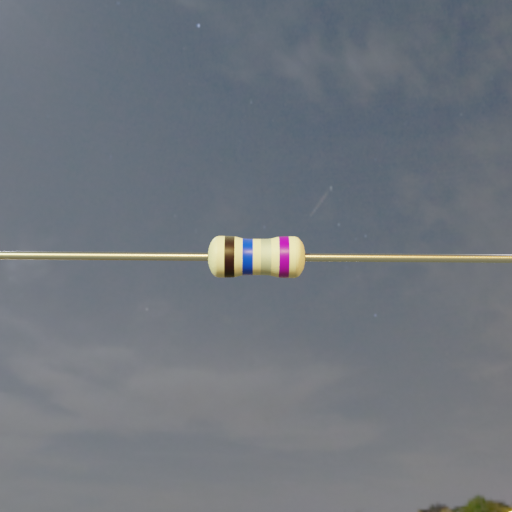
Resistor colour bands (in order): black, blue, silver, violet